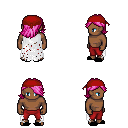
a pixel art fantasy rpg character, male body template, human, dark skin, white tattered cape, red pants, pink swoop hairstyle, red bandana, black slippers, four views (front, back, left, right), 2x2 character sprite sheet, small pixel art, hard edges, no anti-aliasing